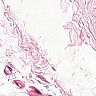
Metastatic tissue present: no